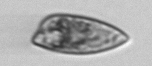
Label: Prorocentrum_dentatum